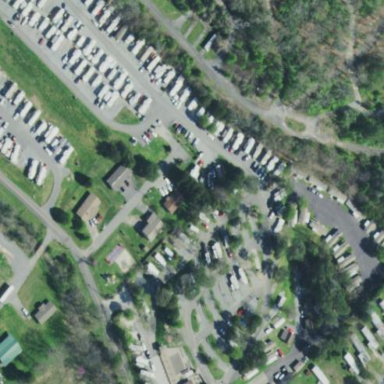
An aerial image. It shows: Campsite for tourism.